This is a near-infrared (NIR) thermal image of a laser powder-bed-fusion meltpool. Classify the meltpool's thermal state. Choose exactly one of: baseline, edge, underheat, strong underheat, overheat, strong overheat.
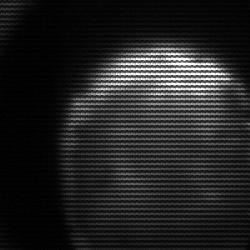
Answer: edge